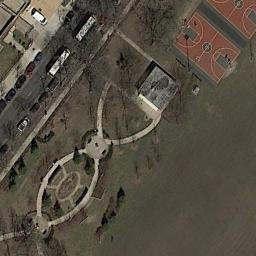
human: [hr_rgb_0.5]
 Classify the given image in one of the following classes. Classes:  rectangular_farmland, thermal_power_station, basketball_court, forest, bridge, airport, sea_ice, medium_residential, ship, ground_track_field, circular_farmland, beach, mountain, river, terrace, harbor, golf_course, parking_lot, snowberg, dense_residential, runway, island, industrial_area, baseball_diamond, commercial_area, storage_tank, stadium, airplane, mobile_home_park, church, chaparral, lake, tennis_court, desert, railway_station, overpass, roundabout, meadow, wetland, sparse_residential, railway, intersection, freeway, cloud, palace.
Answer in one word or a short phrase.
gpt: basketball_court